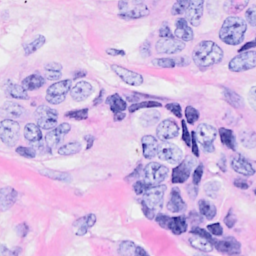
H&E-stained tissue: Breast